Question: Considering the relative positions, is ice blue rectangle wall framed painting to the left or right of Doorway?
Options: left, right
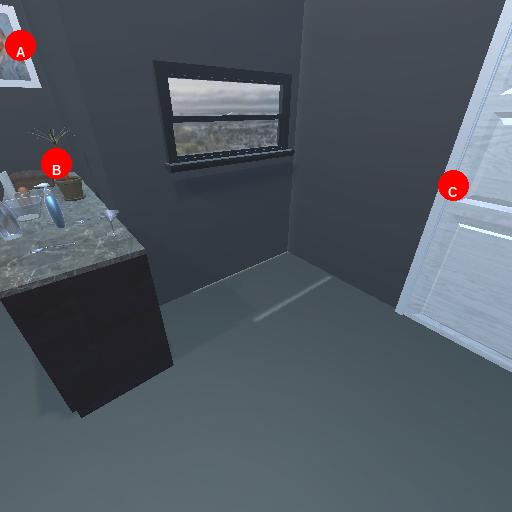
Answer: left